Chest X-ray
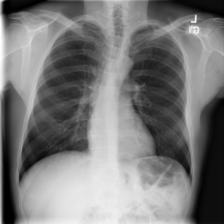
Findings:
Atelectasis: negative
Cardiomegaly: negative
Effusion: negative
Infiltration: negative
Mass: negative
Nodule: negative
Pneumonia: negative
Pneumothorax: negative
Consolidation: negative
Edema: negative
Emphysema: negative
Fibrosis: negative
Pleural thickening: negative
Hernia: negative